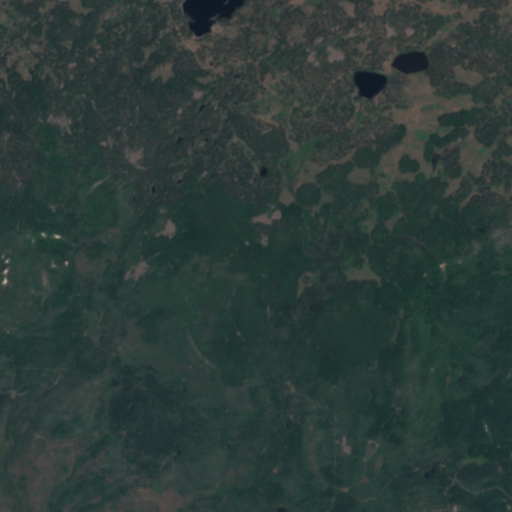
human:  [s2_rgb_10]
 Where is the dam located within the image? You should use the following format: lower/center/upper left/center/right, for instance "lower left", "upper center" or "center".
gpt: The dam is located in the upper right of the image.
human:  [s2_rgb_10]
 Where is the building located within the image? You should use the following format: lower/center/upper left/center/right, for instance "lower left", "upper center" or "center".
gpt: The building is located in the lower of the image.
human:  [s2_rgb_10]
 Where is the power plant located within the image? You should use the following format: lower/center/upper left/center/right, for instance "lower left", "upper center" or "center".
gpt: There is no power plant in the image.